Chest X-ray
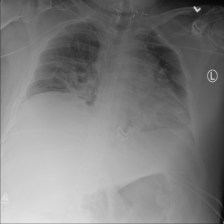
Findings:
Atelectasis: negative
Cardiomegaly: negative
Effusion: negative
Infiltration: positive
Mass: negative
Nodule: negative
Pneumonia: negative
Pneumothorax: negative
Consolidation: negative
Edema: negative
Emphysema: negative
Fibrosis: negative
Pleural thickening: negative
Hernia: negative